Question: In the mobile theme of my site there shall be a picture with text right to it which both link to the parent menu. However, I can't adjust the text height (it should be in the center of the picture height but the text appears at the bottom of the picture, see the pictures:

(left current, right as it should be)
My current files:
in html:
'''
<div id="topbar">
//<div id="title">Uber</div>
//<div id="bluerightbutton"><a href="/m/language.html">More</a></div>
<div id="leftnav"><a href="/m/de/futuristic-os">futuristicOS</a></div>
</div>
'''
and css:
'''
#leftnav a:before{content:url("../images/leftback.png");}
#leftnav a:first-child{z-index:2; padding-bottom: 50%; width:auto}
#leftnav a{z-index:3;margin-left:-4px;border-width:0 5px 0 13px;padding-right:4px;float:left}
'''
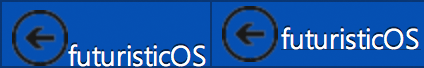
Answer: In CSS, I would set the 'line-height' of your text to the value of the height as your image. This should vertically center it on the image.
See fiddle:
<URL>